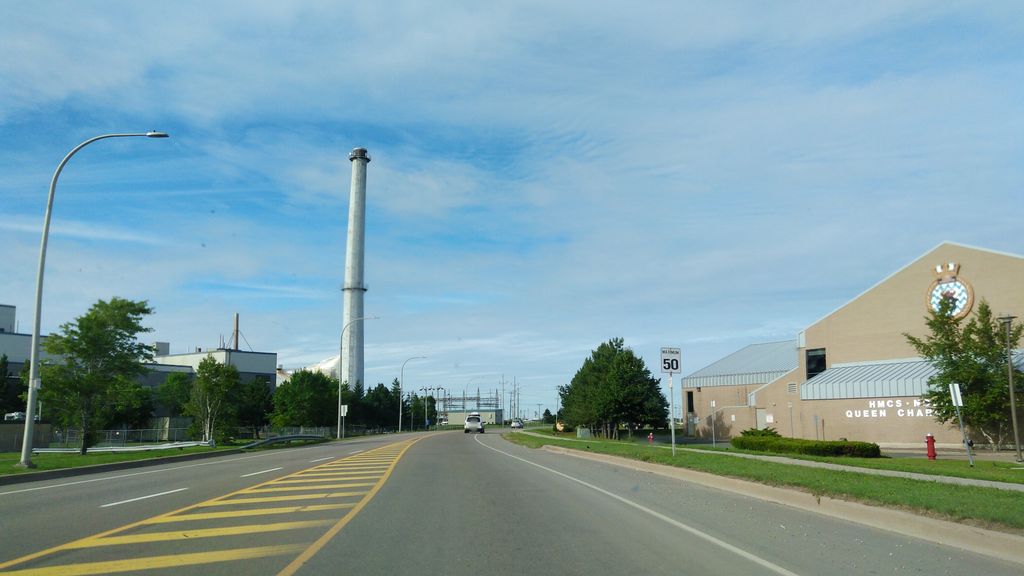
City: charlottetown